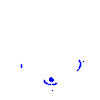
Particle: pion